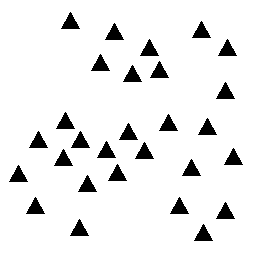
Squares: 0
Triangles: 28
Stars: 0
Total shapes: 28